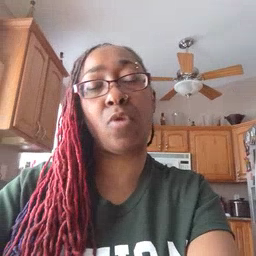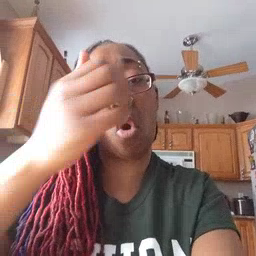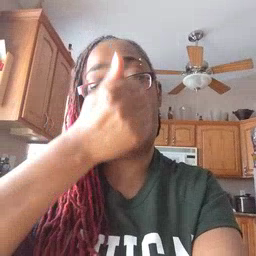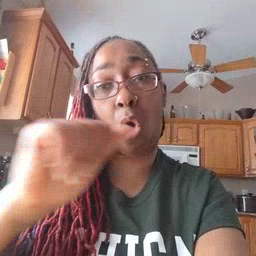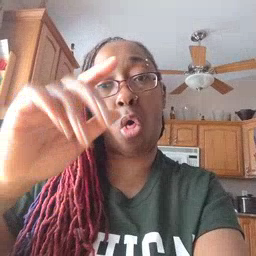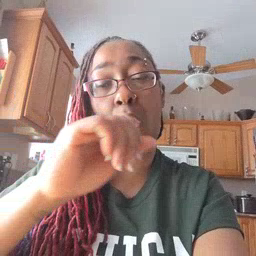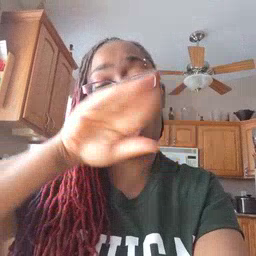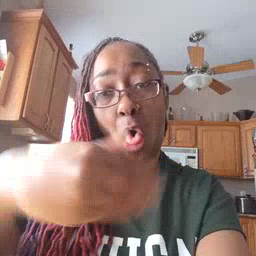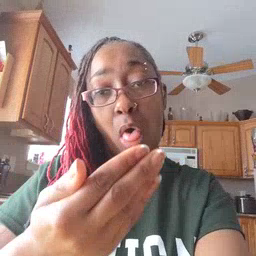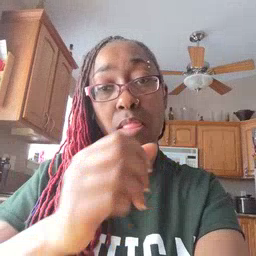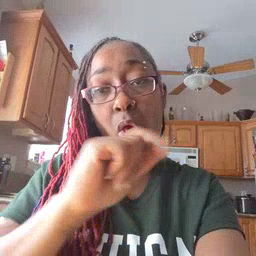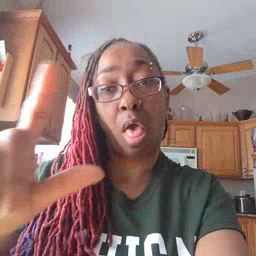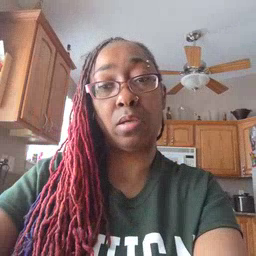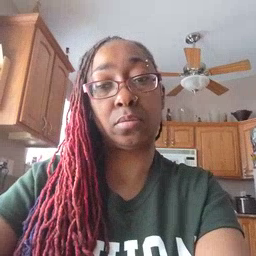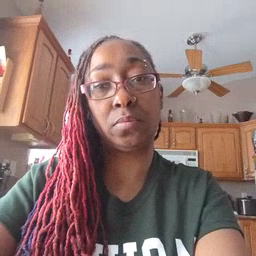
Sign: all